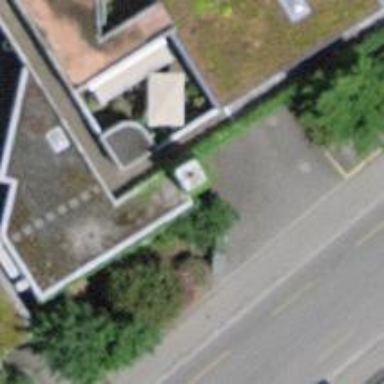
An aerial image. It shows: Parking entrance.